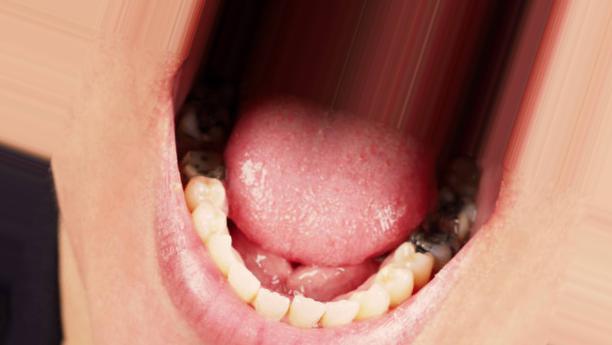
Condition: Caries